Question: I'm dealing with a rather frustrating bug. My ultimate goal is to have an image, which glows on IsMouseOver, and can be clicked to call an event. This seems all too complicated, but the other alternative I found was creating a custom user control, which is even more excessive. This is what I've done so far:
'''
<Style x:Key="DelButton" TargetType="Button">
<Setter Property="Padding" Value="0" />
<Setter Property="Background" Value="Red" />
<Setter Property="BorderBrush" Value="Transparent" />
<Setter Property="Template">
<Setter.Value>
<ControlTemplate TargetType="Button">
<Image Source="/HaskList;component/Images/Del24.png" Stretch="None"/>
</ControlTemplate>
</Setter.Value>
</Setter>
<Style.Triggers>
<Trigger Property="IsMouseOver" Value="True">
<Setter Property="Template">
<Setter.Value>
<ControlTemplate TargetType="Button">
<Image Source="/HaskList;component/Images/Del24h.png" Stretch="None"/>
</ControlTemplate>
</Setter.Value>
</Setter>
</Trigger>
</Style.Triggers>
</Style>
'''
My button is defined as:
'''
<Button HorizontalAlignment="Right" Margin="0,28,6,0" Name="delButton" VerticalAlignment="Top" Style="{DynamicResource DelButton}" Click="delButton_Click" />
'''
This is what's happening:

Thanks for any suggestions.
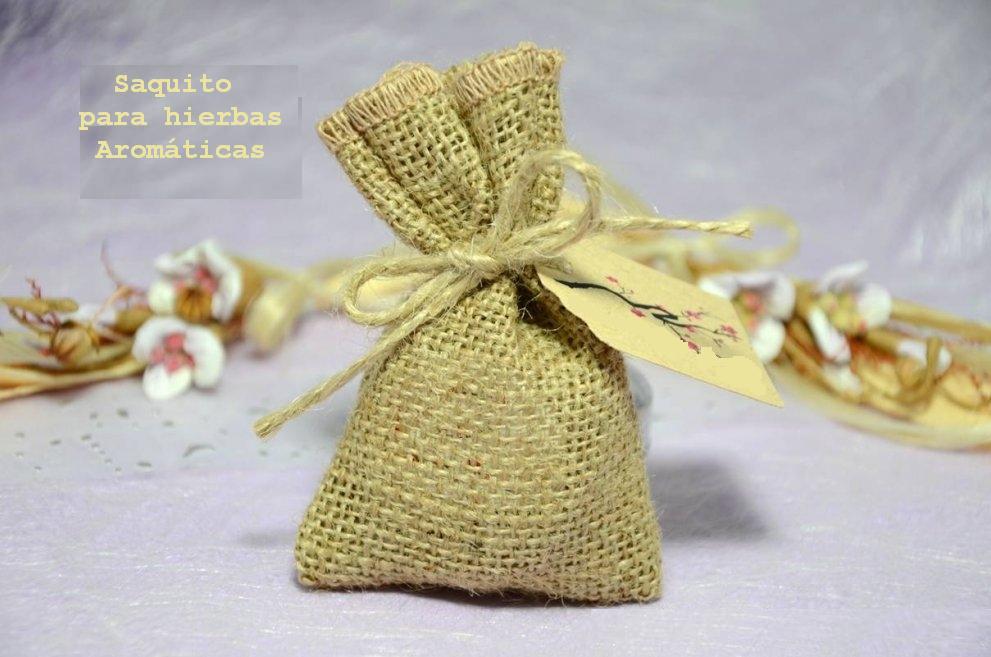
Answer: i ran into this the other day too, and it might be that one of the images is a standard 96dpi, and the other was something else. I had one image that somehow was 78 dpi or something else, and thats why it was getting strange sizing.